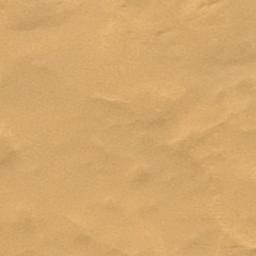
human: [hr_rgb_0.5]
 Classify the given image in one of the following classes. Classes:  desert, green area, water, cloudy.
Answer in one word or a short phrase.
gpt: desert